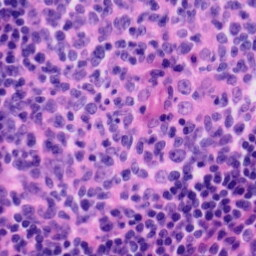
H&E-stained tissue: Tonsil